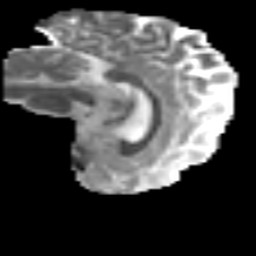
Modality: MD
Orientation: sagittal
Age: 19
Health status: ill
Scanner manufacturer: philips
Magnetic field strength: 3 T
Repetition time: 9 s
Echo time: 0.127 s